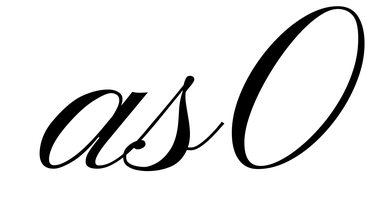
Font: PinyonScript-Regular